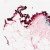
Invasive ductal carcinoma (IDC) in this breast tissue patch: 0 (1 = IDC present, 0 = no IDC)